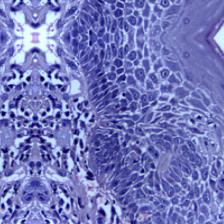
Diagnosis: OSCC